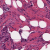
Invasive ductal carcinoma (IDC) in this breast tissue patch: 0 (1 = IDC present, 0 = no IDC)